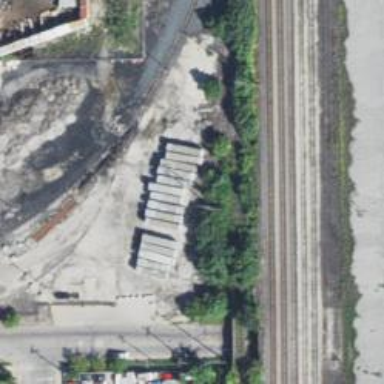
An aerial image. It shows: Abandoned railway siding.